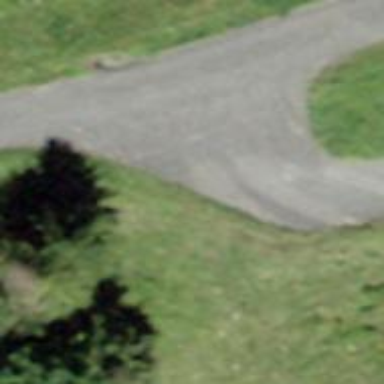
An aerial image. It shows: Bench.